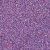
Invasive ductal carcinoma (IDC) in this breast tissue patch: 1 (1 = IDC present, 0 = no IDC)